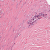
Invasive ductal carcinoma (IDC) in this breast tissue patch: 1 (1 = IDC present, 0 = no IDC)